Field crop: maize
Growth stage: 1
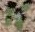
Species: chenopodium